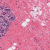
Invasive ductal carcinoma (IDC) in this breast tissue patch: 0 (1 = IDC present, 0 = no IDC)